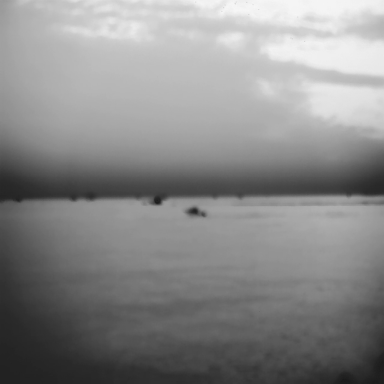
There are seven objects shown in the infrared image, including six bulk_carriers, and a canoe.